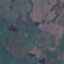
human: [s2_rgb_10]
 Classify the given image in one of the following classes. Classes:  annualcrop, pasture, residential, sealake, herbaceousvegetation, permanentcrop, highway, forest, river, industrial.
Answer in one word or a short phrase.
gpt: Pasture